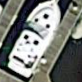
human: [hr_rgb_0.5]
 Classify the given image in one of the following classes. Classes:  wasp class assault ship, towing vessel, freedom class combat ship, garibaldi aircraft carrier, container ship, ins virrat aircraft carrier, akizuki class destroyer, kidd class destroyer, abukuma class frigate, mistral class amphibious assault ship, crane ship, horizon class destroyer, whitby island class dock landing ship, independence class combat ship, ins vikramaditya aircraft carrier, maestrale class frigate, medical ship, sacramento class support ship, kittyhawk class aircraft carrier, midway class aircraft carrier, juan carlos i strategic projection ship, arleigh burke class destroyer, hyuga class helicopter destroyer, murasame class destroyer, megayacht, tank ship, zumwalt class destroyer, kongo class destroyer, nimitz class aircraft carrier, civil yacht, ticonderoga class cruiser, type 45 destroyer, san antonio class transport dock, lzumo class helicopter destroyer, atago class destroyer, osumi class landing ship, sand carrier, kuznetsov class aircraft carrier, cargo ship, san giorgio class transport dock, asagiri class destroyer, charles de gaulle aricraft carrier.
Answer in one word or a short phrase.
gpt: Civil yacht